RGB frame:
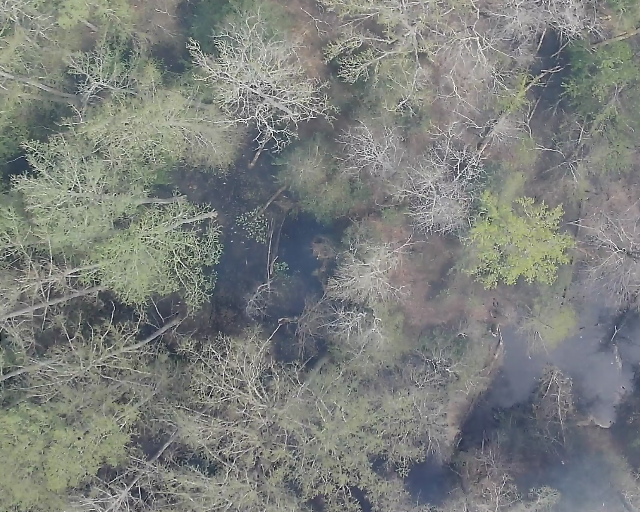
Thermal frame:
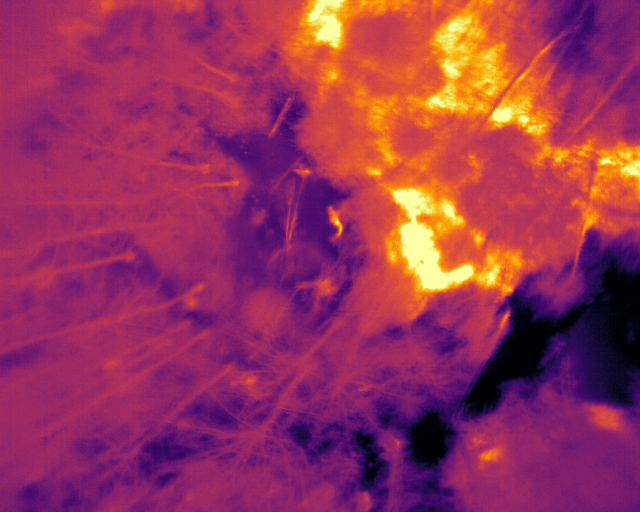
Captured: 2026-02-26 03:46:32
Pixels at or above 80 °C: 0 (fraction of frame: 0)